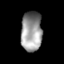
Tissue: skin
Cell type: Others
Senescence score: 0.6958
Nuclear area (px): 818
Mean DAPI intensity: 151.765